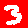
Digit: 3